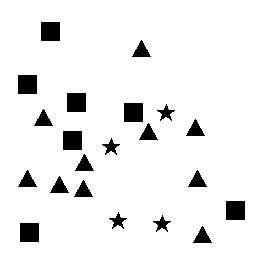
Squares: 7
Triangles: 10
Stars: 4
Total shapes: 21